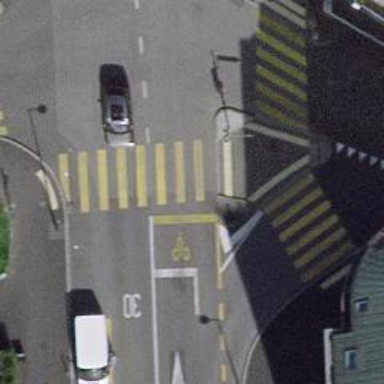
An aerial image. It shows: Crossing with traffic signals.